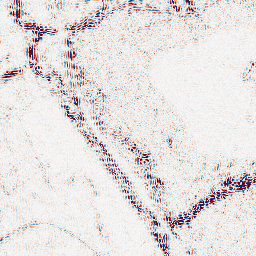
Category: wavelet
Decomposition family: wavelet_dwt
Decomposition parameters: wavelet: coif2
level: 2
Upsampling method: edge_directed
Upsampling parameters: scale: 2
Upsampling scale: 2